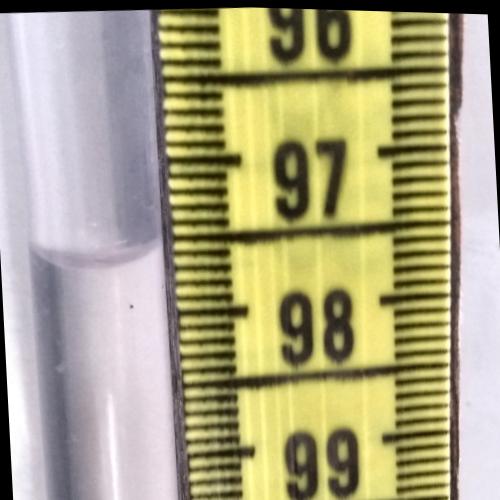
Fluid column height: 97.6 cm